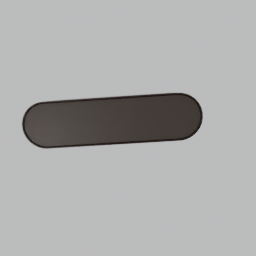
Label: furniture